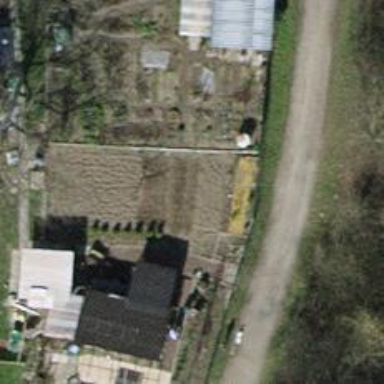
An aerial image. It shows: Shed.